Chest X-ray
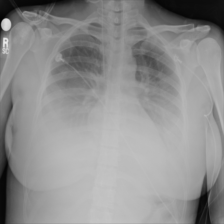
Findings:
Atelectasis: negative
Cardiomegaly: negative
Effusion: positive
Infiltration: negative
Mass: negative
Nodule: negative
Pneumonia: negative
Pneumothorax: negative
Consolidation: negative
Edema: negative
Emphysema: negative
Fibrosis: negative
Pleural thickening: negative
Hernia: negative